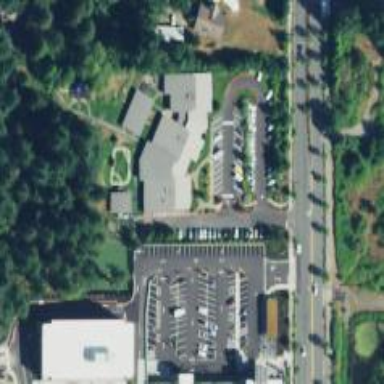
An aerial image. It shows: Kindergarten.